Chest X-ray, PA view. Patient: 63 years old, sex M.
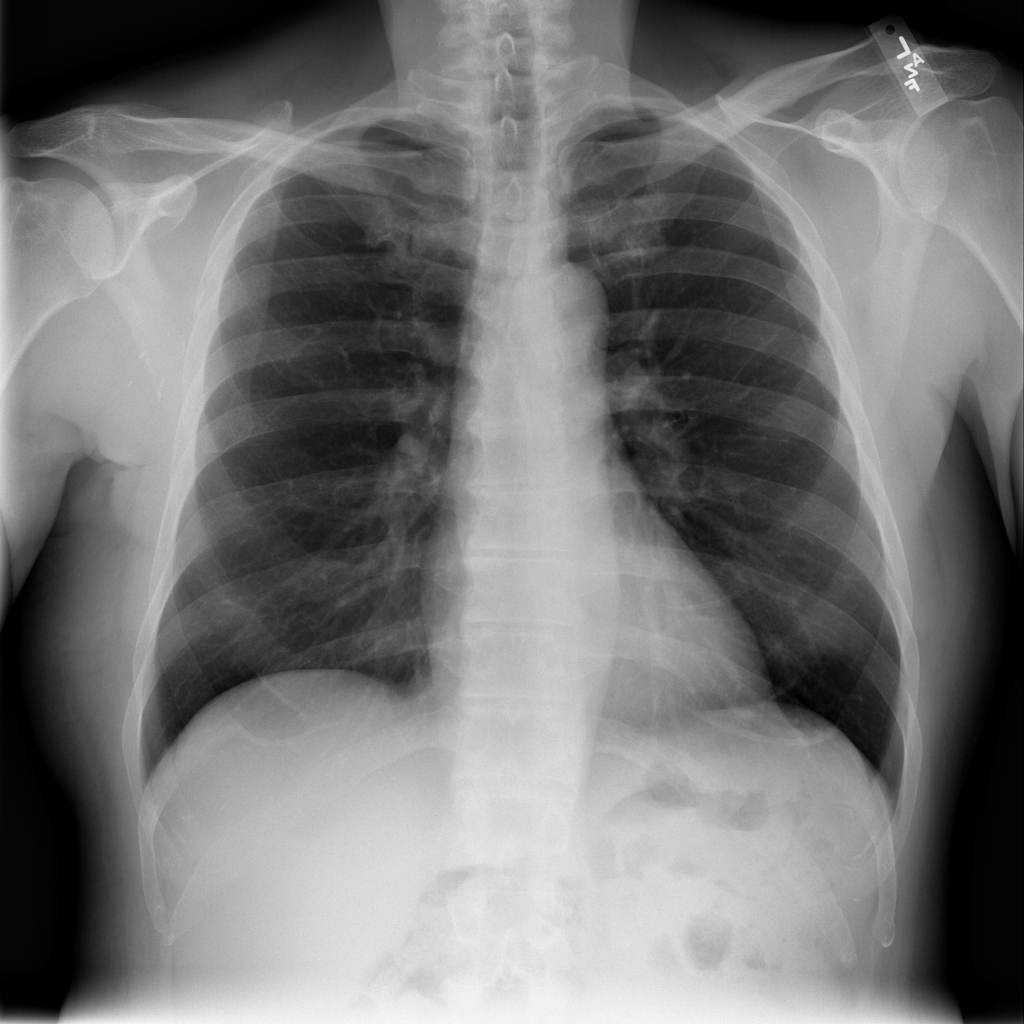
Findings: No Finding